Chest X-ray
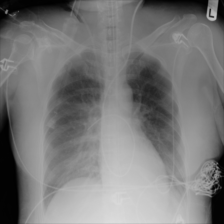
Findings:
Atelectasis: negative
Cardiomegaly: negative
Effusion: negative
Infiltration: negative
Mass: negative
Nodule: negative
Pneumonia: negative
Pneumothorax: negative
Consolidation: negative
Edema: negative
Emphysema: negative
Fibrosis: negative
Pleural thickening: negative
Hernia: negative